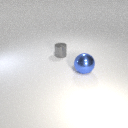
large blue metal sphere in front of small gray metal cylinder